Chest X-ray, AP view. Patient: 33 years old, sex F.
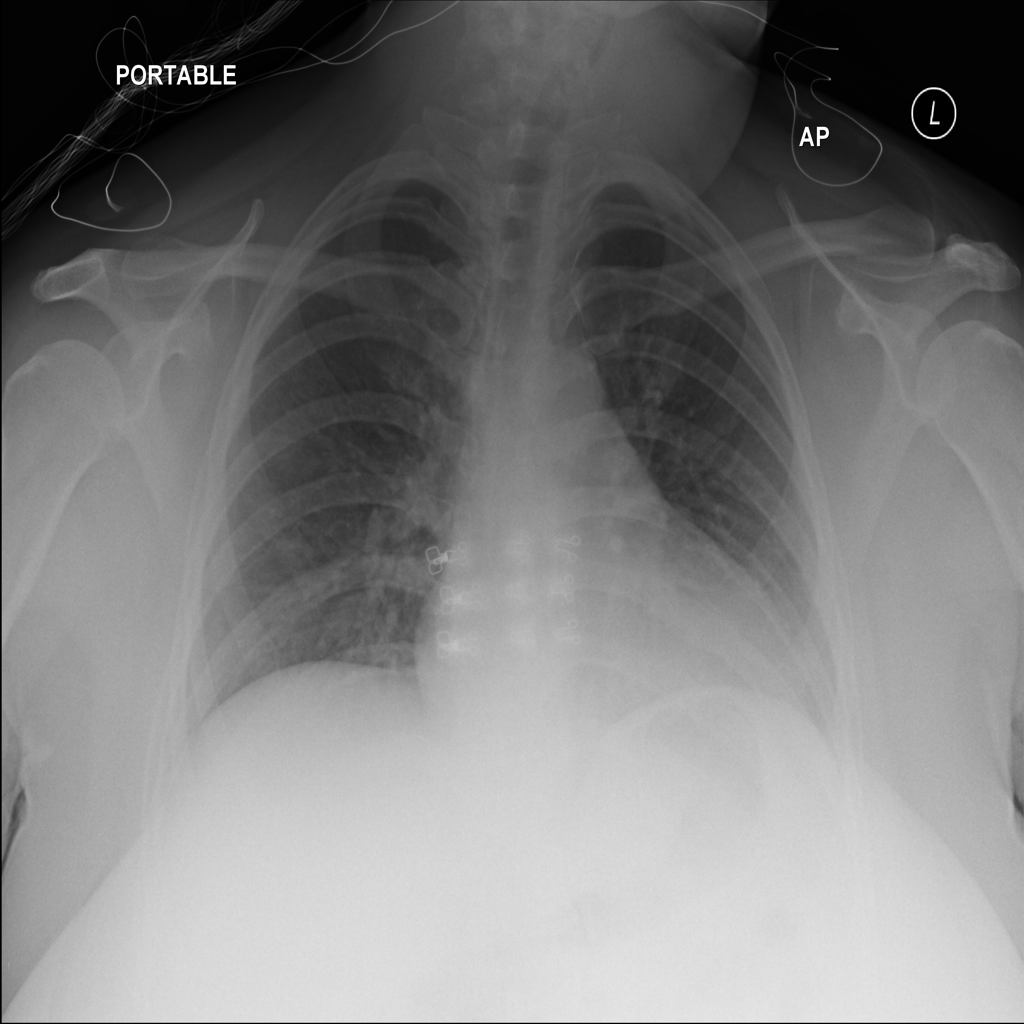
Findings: No Finding